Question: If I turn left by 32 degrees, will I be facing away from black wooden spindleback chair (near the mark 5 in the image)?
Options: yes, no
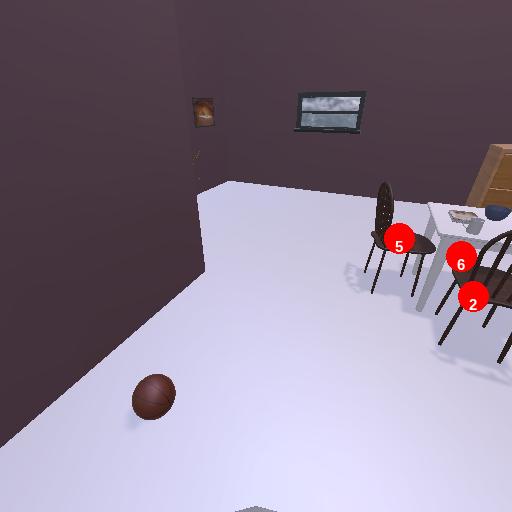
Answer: yes